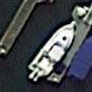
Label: Civil_yacht